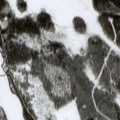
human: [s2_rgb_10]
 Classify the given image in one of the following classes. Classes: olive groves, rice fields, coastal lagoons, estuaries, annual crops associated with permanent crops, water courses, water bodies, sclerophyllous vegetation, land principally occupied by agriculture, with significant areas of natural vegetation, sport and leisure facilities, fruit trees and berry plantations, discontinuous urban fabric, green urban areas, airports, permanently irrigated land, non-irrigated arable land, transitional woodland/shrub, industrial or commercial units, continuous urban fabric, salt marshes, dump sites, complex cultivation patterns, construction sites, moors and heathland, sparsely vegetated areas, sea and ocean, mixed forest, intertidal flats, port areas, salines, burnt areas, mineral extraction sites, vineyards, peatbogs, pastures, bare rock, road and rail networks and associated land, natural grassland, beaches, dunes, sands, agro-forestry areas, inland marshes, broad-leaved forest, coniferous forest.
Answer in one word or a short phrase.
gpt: coniferous forest, transitional woodland/shrub, peatbogs, water bodies